Interaction volume radius: 10 \u00c5
Interaction volume height: 15 \u00c5
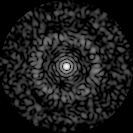
Disorder parameter: 0.8404